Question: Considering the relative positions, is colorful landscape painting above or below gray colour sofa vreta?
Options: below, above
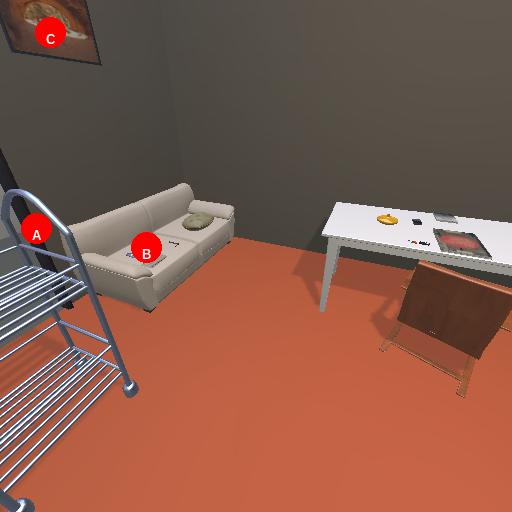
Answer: below